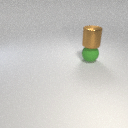
large brown metal cylinder above large green rubber sphere